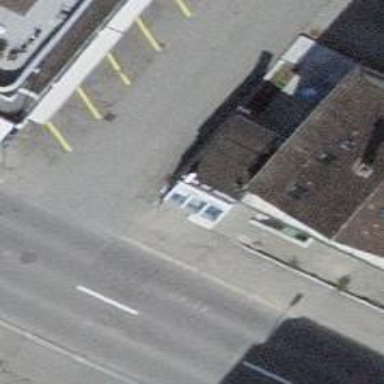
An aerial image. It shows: Kiosk.